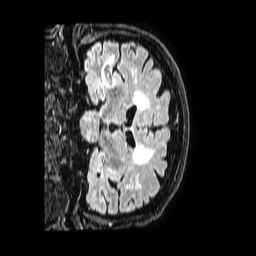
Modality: FLAIR
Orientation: coronal
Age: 73
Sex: female
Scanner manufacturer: philips
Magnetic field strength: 1.5 T
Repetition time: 4.8 s
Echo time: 0.3 s